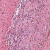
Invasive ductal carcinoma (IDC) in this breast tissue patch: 0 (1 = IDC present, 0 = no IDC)